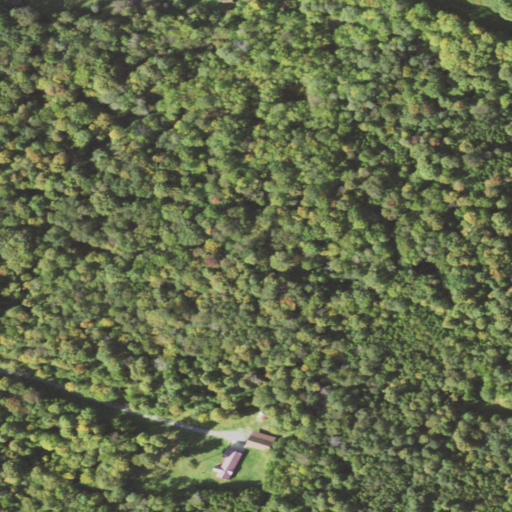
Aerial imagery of mountain in Pennsylvania named Dana Heights containing deciduous forest, mixed forest, shrub, open development, and pasture